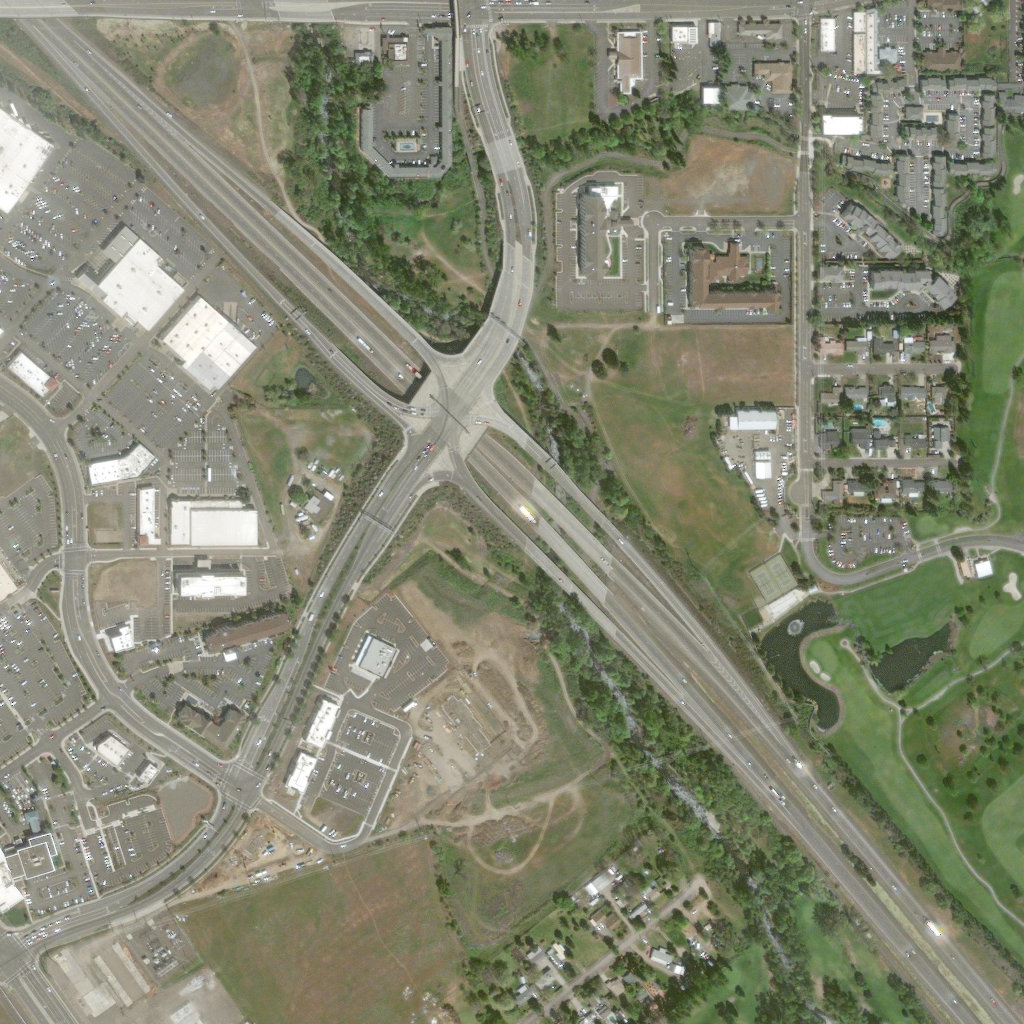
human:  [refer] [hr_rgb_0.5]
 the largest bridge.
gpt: <box>[[39, 35, 48, 44, 0]]</box>